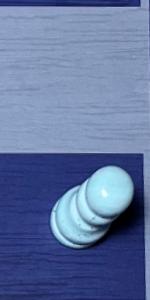
Label: Pawn_White